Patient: sex F, age 80
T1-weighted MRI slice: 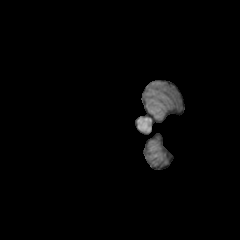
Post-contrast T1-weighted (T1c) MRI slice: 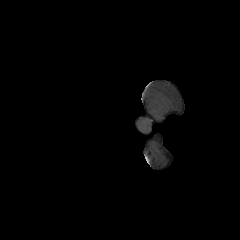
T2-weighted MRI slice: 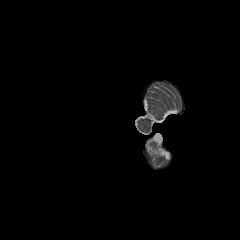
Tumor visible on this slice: no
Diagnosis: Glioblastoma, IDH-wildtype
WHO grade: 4